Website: bh-photo
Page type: customer-info-address
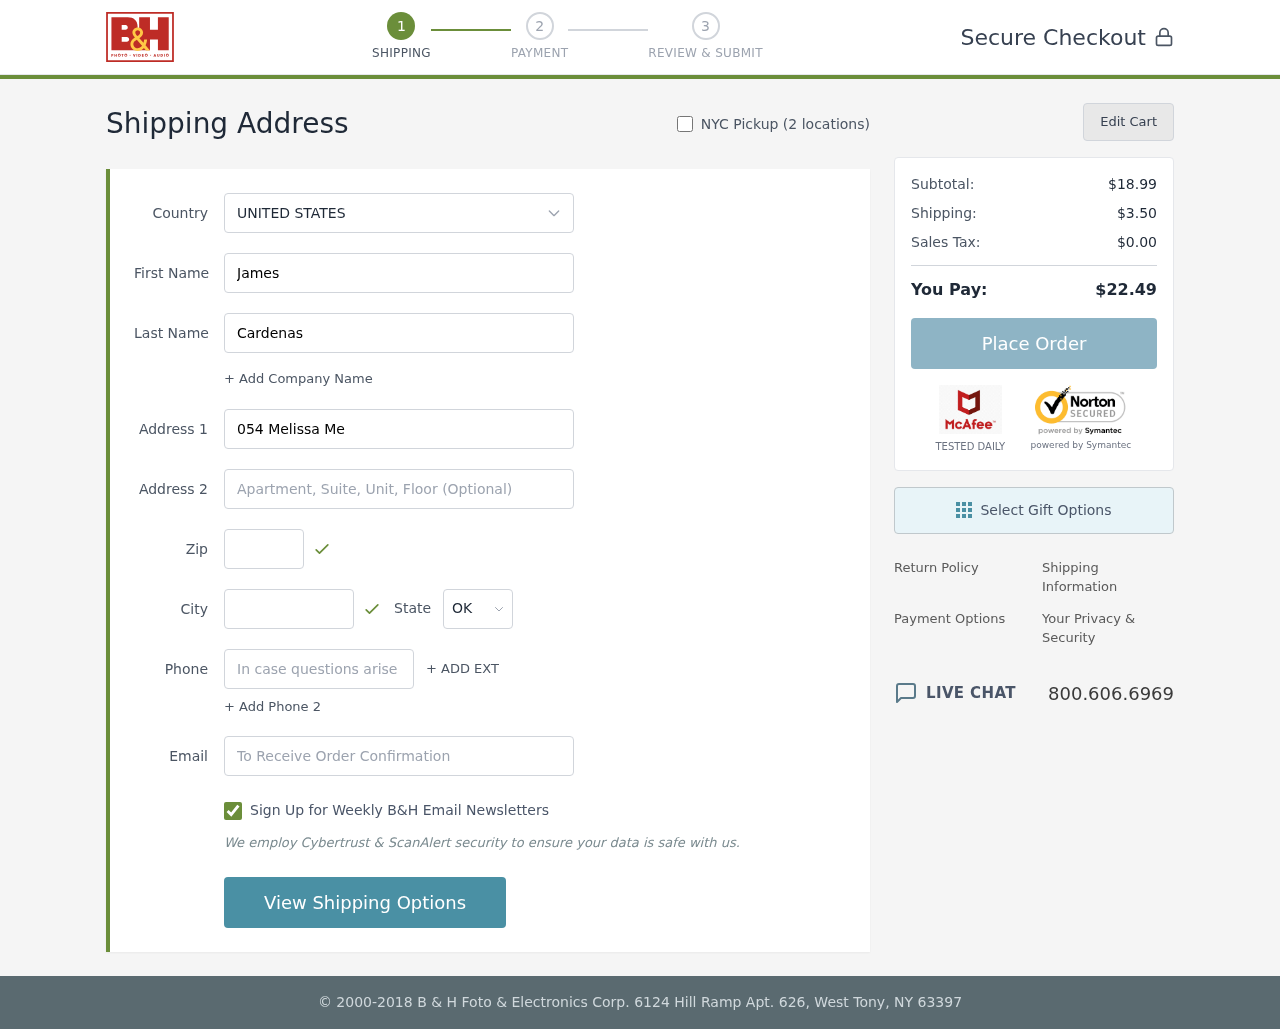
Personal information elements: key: PII_CITY
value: Nguyenport
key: PII_COUNTRY
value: United States
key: PII_EMAIL
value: jamescardenas@yahoo.com
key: PII_FIRSTNAME
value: James
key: PII_LASTNAME
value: Cardenas
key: PII_PHONE
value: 3709113182
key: PII_POSTCODE
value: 34642
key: PII_STATE_ABBR
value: OK
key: PII_STREET
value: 054 Melissa Meadows
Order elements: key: ORDER_SUBTOTAL
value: $18.99
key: ORDER_SHIPPING_COST
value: $3.50
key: ORDER_TAX
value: $0.00
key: ORDER_TOTAL
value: $22.49